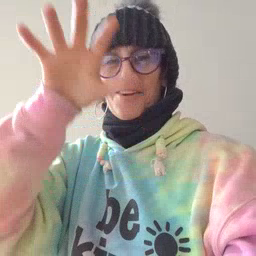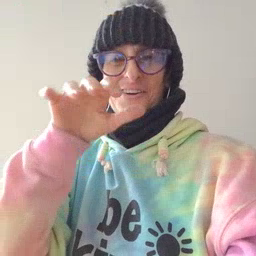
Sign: alligator